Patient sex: M
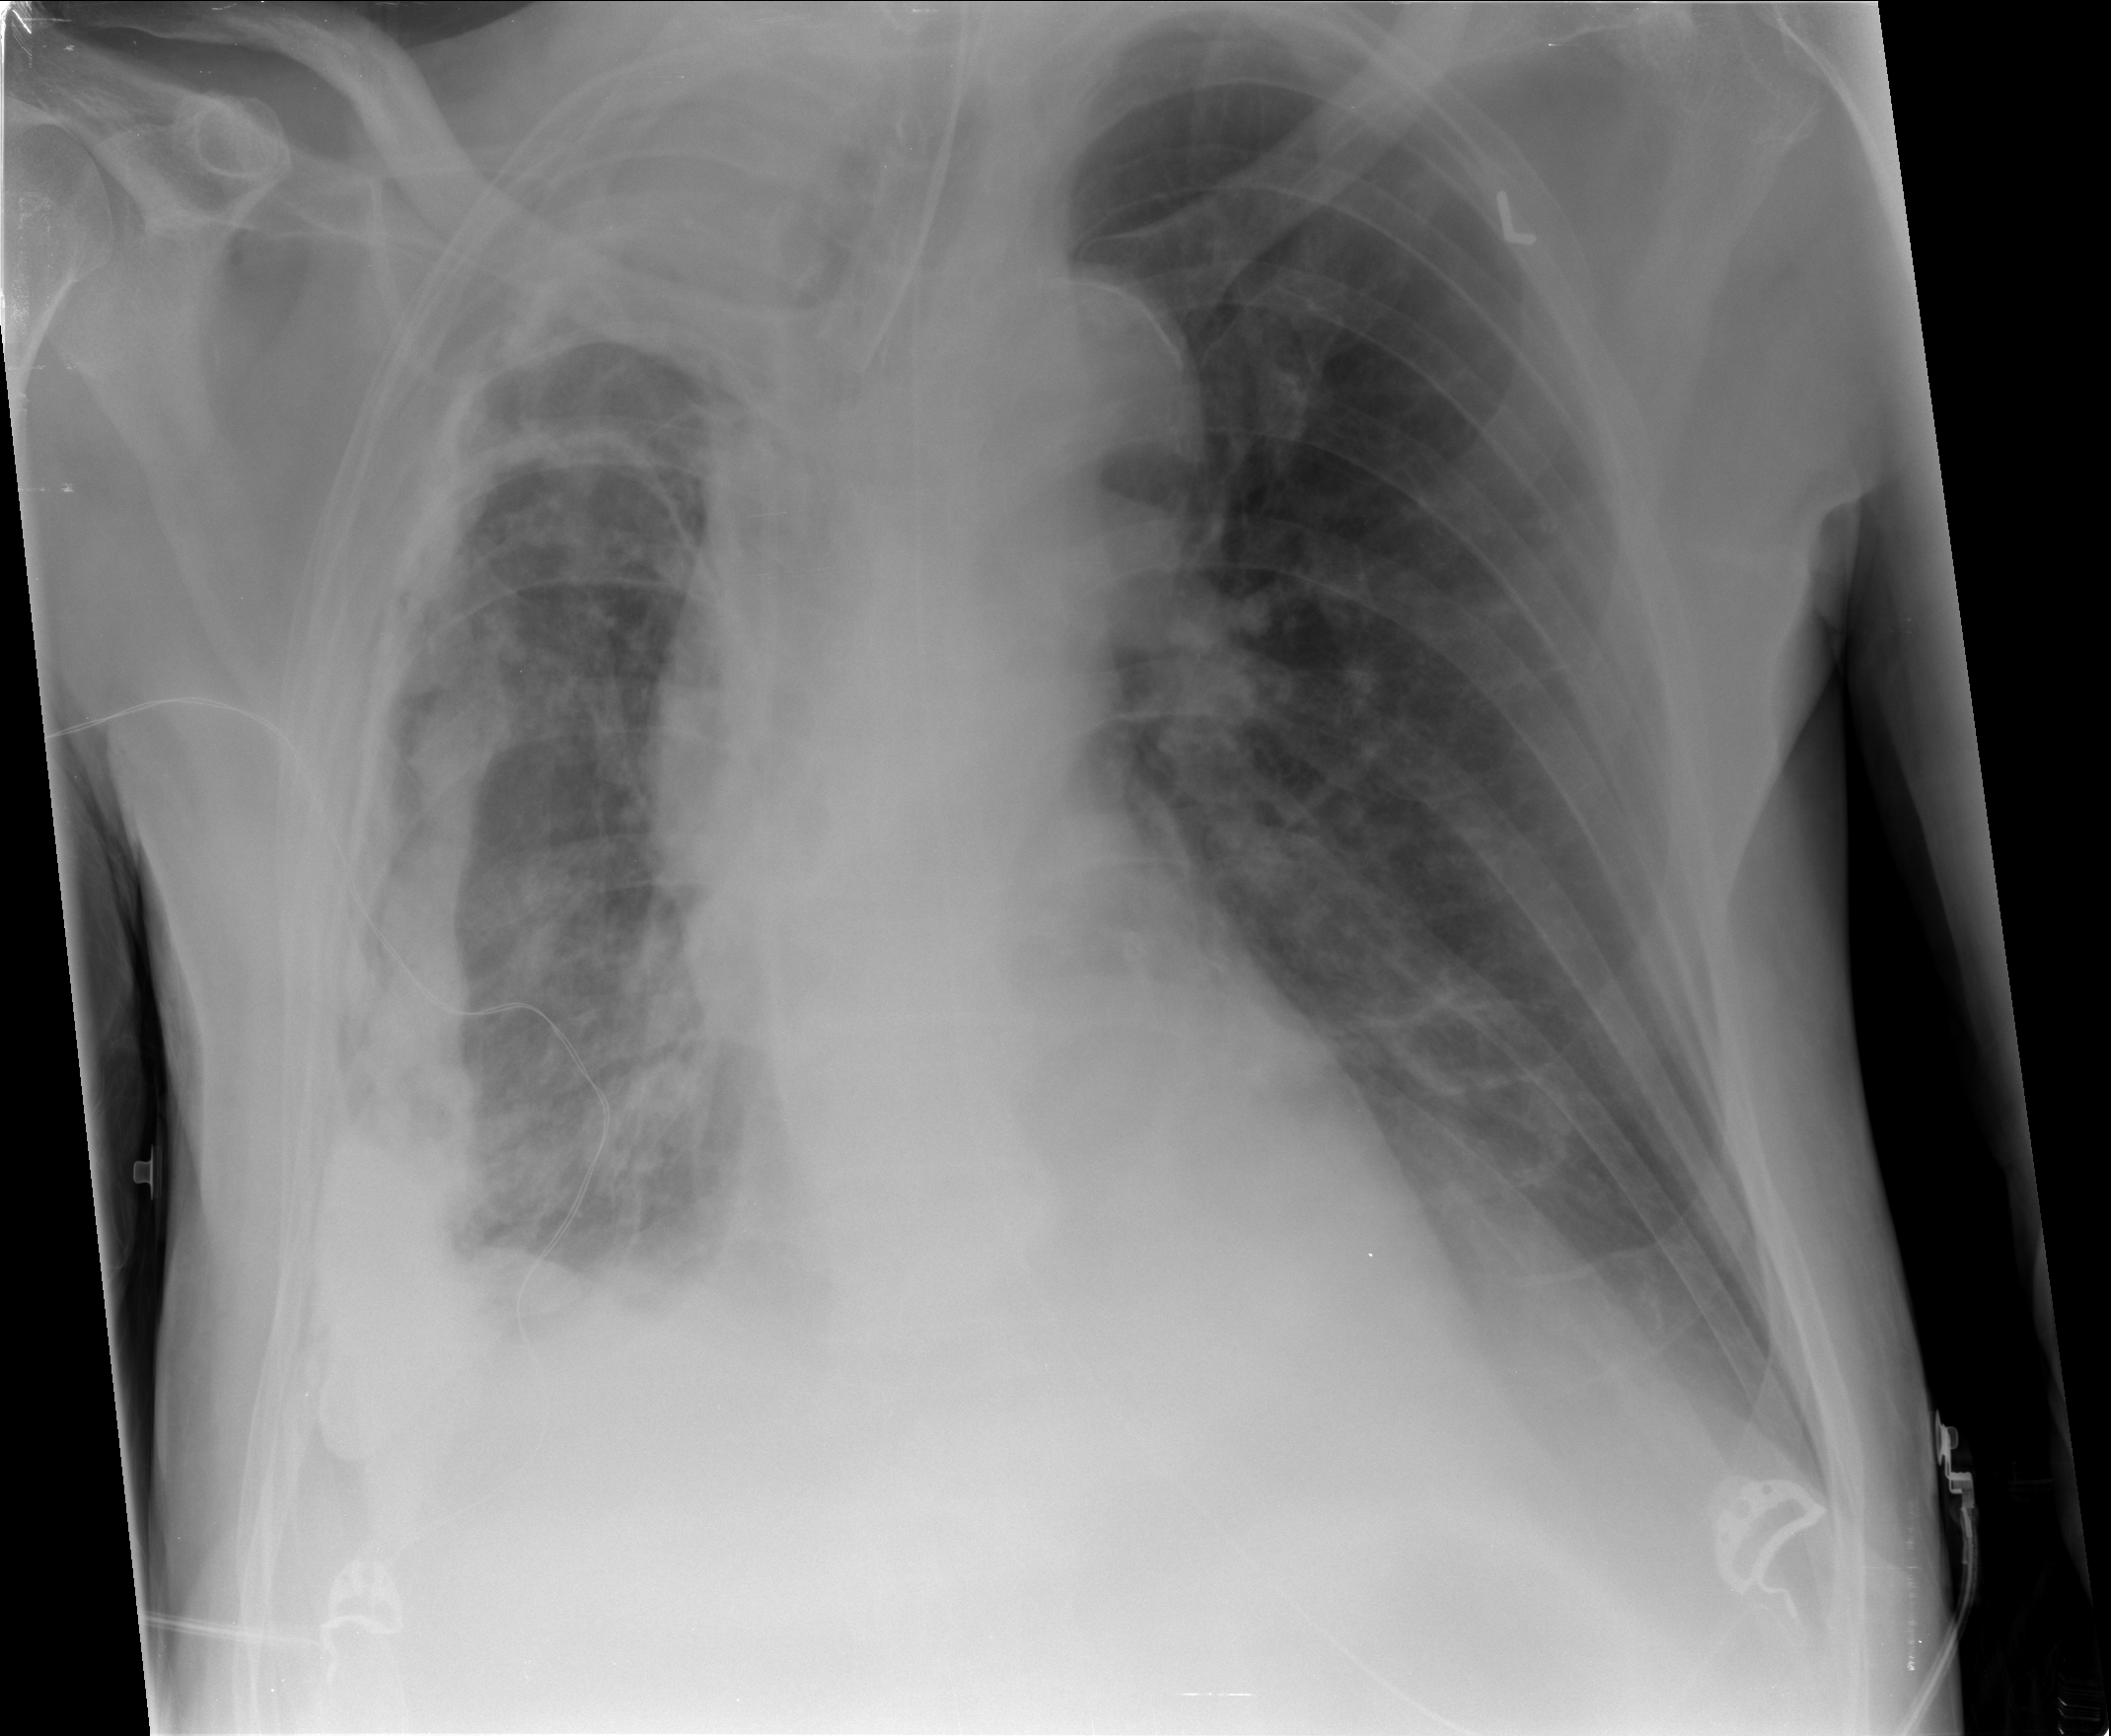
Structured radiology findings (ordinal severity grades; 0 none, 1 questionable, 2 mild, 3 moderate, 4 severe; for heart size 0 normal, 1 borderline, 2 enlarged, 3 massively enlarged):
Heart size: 0
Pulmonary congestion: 0
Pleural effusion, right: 0
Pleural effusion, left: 0
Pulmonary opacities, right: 0
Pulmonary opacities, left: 0
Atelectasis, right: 2
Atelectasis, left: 2